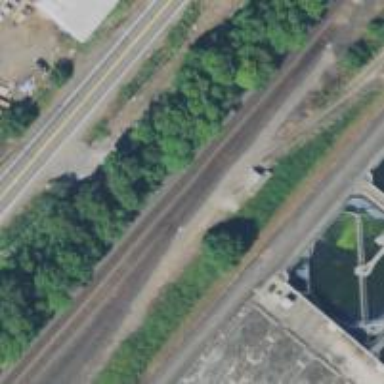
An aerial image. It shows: Junction on the railway.